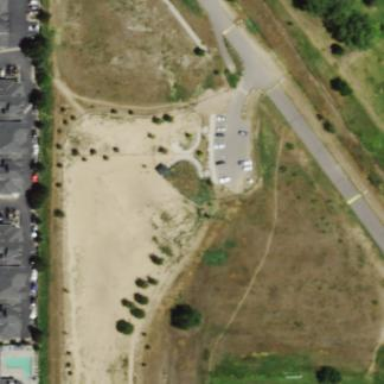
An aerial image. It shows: Dog park for leisure land.